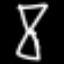
Label: hourglass